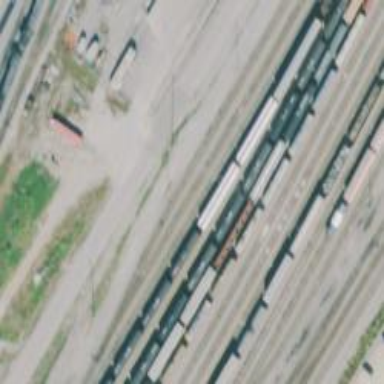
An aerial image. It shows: Railway yard used for servicing trains.